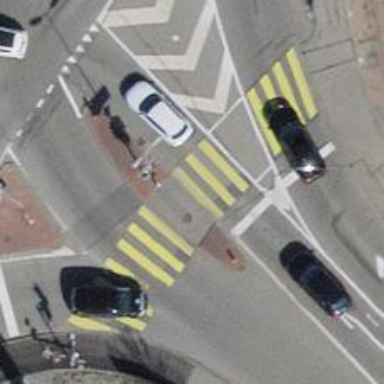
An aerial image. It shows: Crossing with traffic signals.